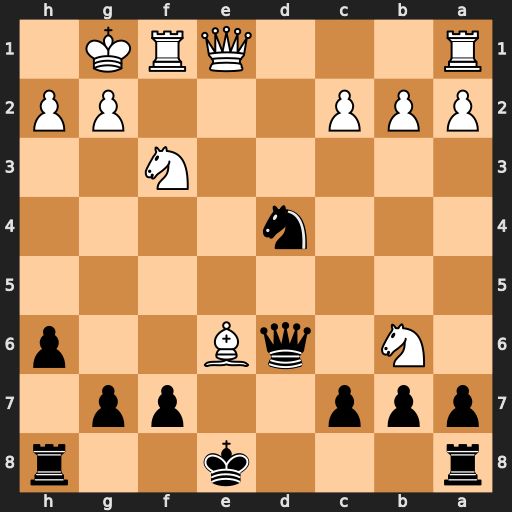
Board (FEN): r3k2r/ppp2pp1/1N1qB2p/8/3n4/5N2/PPP3PP/R3QRK1
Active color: b
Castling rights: kq
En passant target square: -
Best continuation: Nxf3+ Rxf3 Qxb6+ Kh1 fxe6